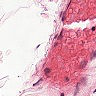
Metastatic tissue present: no